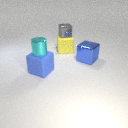
large yellow rubber cube to the right of large blue rubber cube